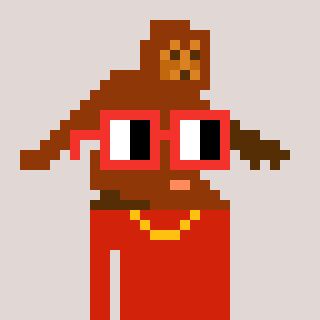
a pixel art character with square red glasses, a bigfoot-shaped head and a red-colored body on a warm background